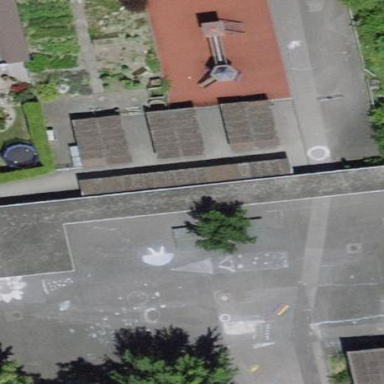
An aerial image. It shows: View of roof of building.